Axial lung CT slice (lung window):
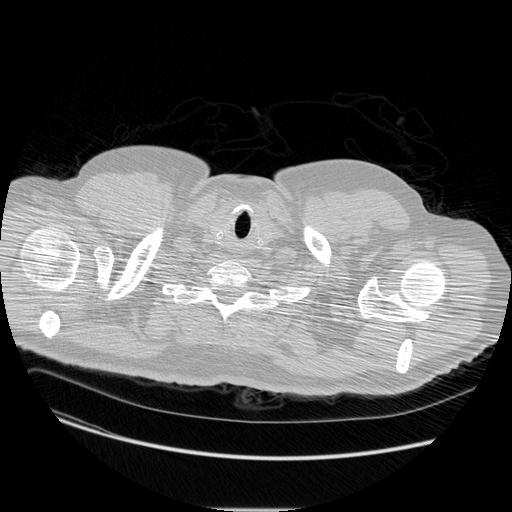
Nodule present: no